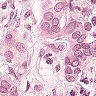
Metastatic tissue present: yes